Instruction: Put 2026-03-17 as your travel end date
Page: home
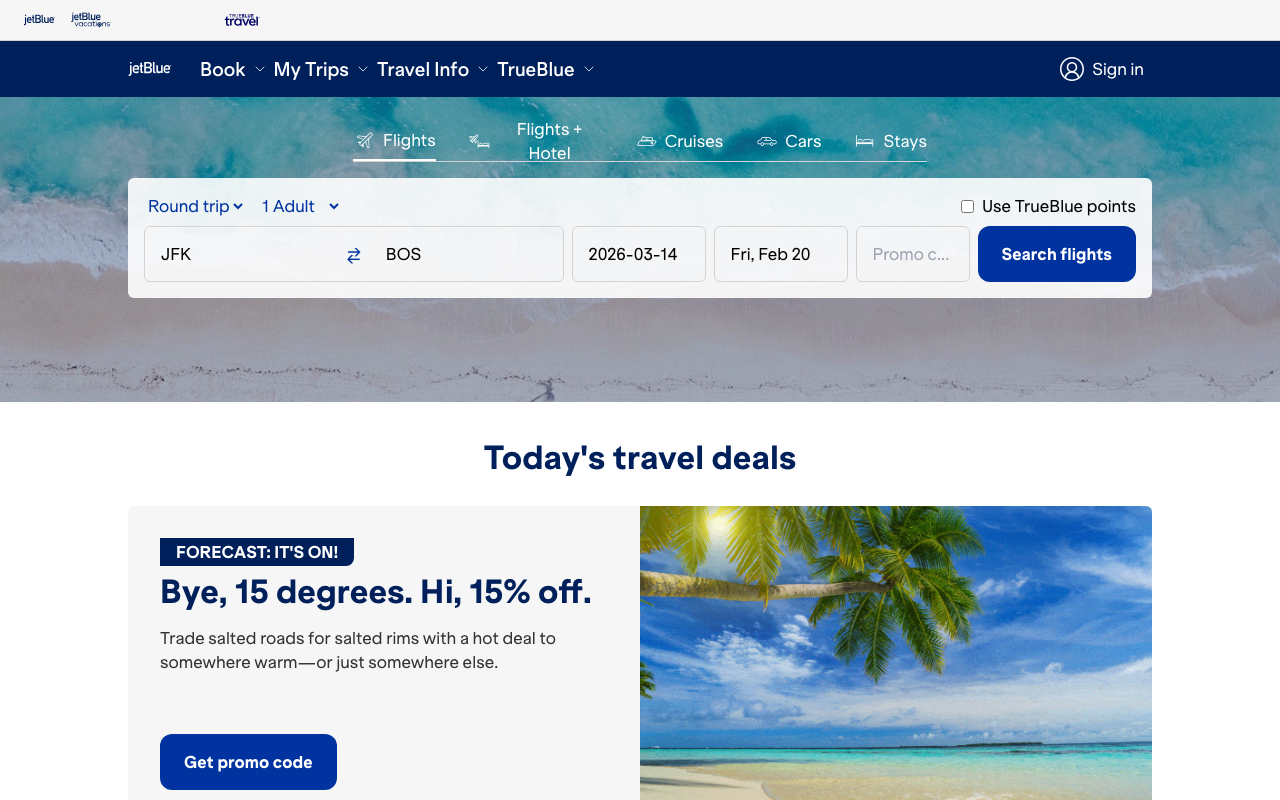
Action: type